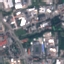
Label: Industrial